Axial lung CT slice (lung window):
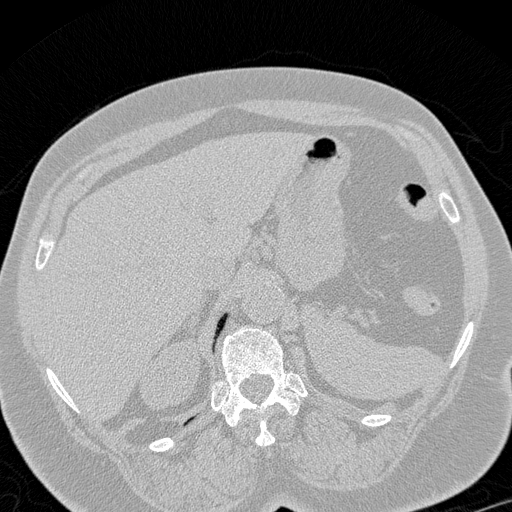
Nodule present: no